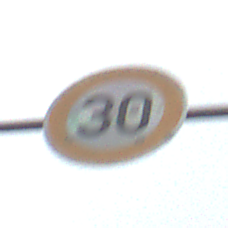
Verkehrszeichen: Geschwindigkeit30
Umgebung: Outdoor, Nature
Tageszeit: Midday
Wetter: Overcast
Licht: Natural
Jahreszeit: NotSpecified
Kontrast: LowContrast